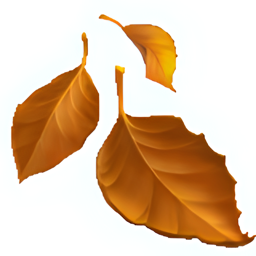
Name: fallen leaf
Emoji: 🍂
Group: Animals & Nature
Sub-group: plant-other